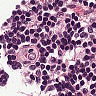
Metastatic tissue present: no